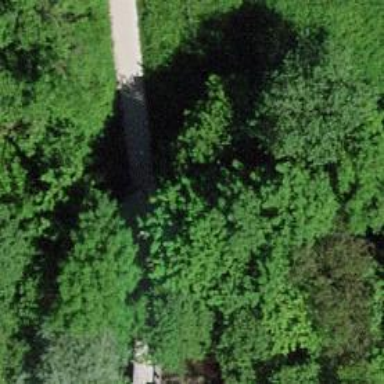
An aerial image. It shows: Footway on bridge.